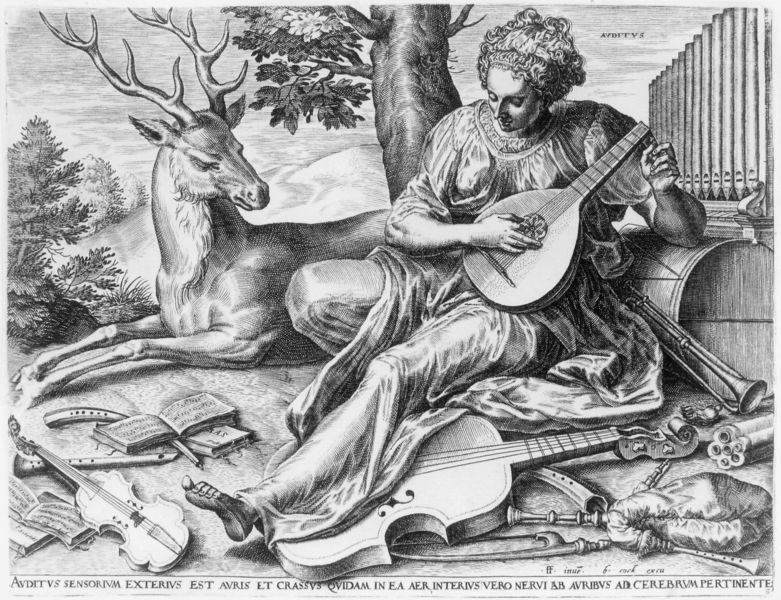
Titel: Das Hören; aus: Die fünf Sinne
Künstler: Frans Floris
Schlagwörter: baum, fuß, landschaft, frau, zeichnung, rock, gitarre, instrumente, musik, locken, wald, bücher, cello, noten, musikinstrument, musizieren, barfuss, buch, nakt, stich, trommel, geige, violine, orgel, hirsch, eiche, laute, mandoline, dudelsack, geweih, musikinstrumente, liederbuch, guitare, frau musica